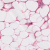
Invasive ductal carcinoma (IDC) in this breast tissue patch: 0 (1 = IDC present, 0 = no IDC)